Question: I got a 'QTableView' looks like the following:

Now I have 2 different functions ('Q_SLOT') that do things according to the selected piece of data.
In order to make the table more intuitive, I've done some research and have been considering adding buttons (on column 1 & 2 respectively) to send the signal about which piece of data has been chosen to be the target.
In brief, I am looking for a that contains a 2-dimensional information: , and . While this could be done outside the table, but I am not considering it since I want the application more intuitive to use.
The number of data counts up to 400~500. In addition to buttons, is there any better to work this out? Any directions are welcome, coarse ideas are fine.
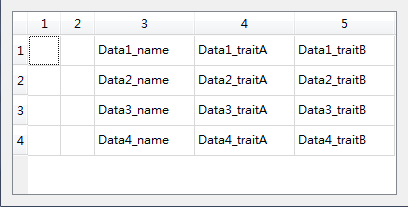
Answer: The buttons can be added as <URL>. They are visual mockups at that point - they look like buttons, but they don't act like buttons. The delegate can create a real button widget when the cell is entered. It's then a simple matter to set some properties on the button to indicate the function and row. Recall that 'QObject' has a flexible property system - see the 'setProperty' and 'property' methods. All widgets are 'QObject's.
The receiver of the button's 'clicked' signal can use the 'sender()' method to access the sending button instance, and read the properties. You can also subclass the 'QPushButton' and emit a custom signal upon the button being clicked.